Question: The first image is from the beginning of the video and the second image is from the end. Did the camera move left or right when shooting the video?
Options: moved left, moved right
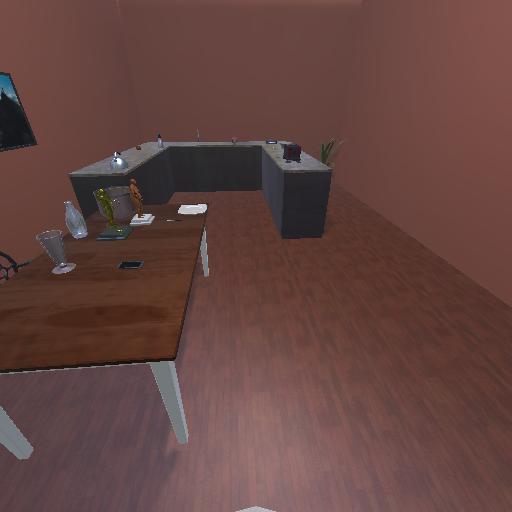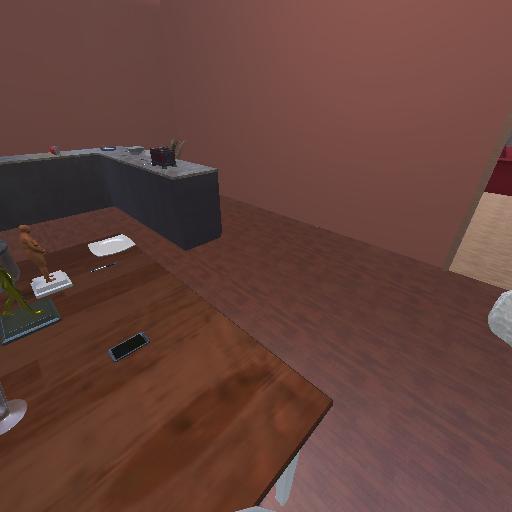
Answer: moved left